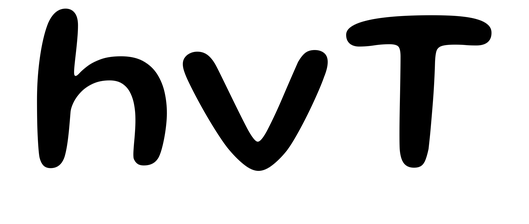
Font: Gluten_Regular